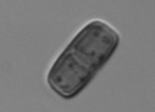
Label: Ephemera